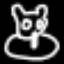
Label: frog